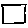
Label: square